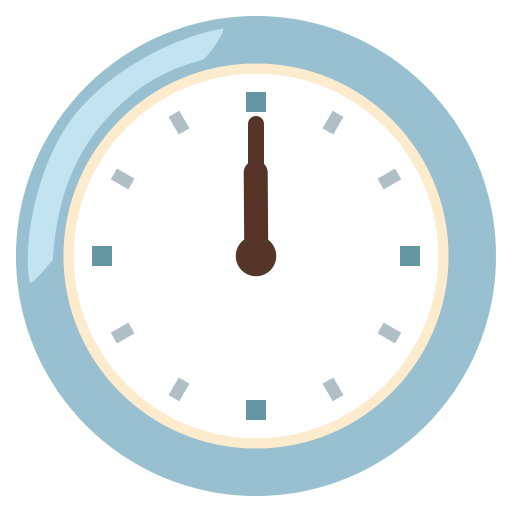
Emoji: 🕛